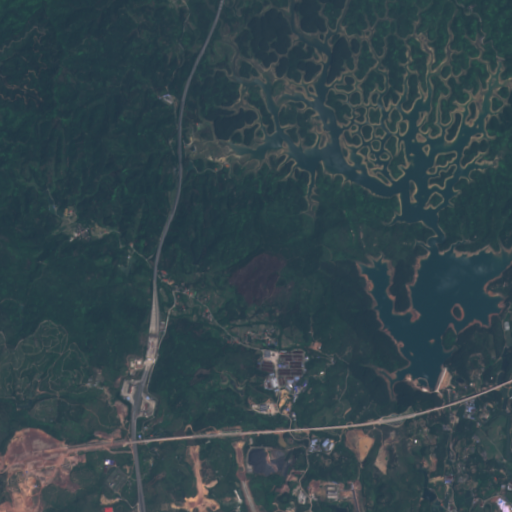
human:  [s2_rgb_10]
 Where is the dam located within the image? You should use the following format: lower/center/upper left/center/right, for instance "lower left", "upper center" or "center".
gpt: The dam is located in the lower right of the image.
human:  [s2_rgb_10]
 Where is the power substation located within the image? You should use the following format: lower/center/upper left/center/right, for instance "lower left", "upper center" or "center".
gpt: The power substation is located in the lower left of the image.
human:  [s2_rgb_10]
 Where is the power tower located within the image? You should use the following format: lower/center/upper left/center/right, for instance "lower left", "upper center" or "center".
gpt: The power tower is located in the lower of the image.
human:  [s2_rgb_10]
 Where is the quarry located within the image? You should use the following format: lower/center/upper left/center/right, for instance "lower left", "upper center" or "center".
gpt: The quarry is located in the lower center of the image.
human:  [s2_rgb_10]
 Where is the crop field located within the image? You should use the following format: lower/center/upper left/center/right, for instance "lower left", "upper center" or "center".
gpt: There is no crop field in the image.